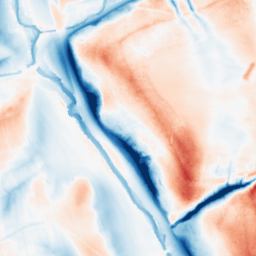
Category: classical
Decomposition family: gaussian_anisotropic
Decomposition parameters: sigma_x: 20
sigma_y: 5
Upsampling method: lanczos
Upsampling parameters: scale: 2
Upsampling scale: 2